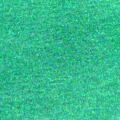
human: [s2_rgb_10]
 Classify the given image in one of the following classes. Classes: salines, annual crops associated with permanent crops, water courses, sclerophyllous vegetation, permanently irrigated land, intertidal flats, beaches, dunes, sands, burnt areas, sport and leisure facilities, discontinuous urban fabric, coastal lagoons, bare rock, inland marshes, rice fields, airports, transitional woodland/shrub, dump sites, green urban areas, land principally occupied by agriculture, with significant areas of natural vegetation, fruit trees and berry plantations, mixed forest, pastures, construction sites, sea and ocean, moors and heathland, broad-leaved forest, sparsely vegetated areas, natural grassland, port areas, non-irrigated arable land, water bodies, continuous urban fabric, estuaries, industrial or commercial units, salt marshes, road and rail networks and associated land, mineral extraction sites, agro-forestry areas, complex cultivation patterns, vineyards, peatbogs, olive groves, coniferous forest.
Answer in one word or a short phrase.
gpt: sea and ocean